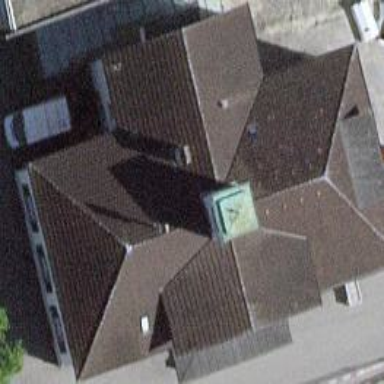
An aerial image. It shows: School building.